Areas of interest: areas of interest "Home Furnishing and Building Materials Market"
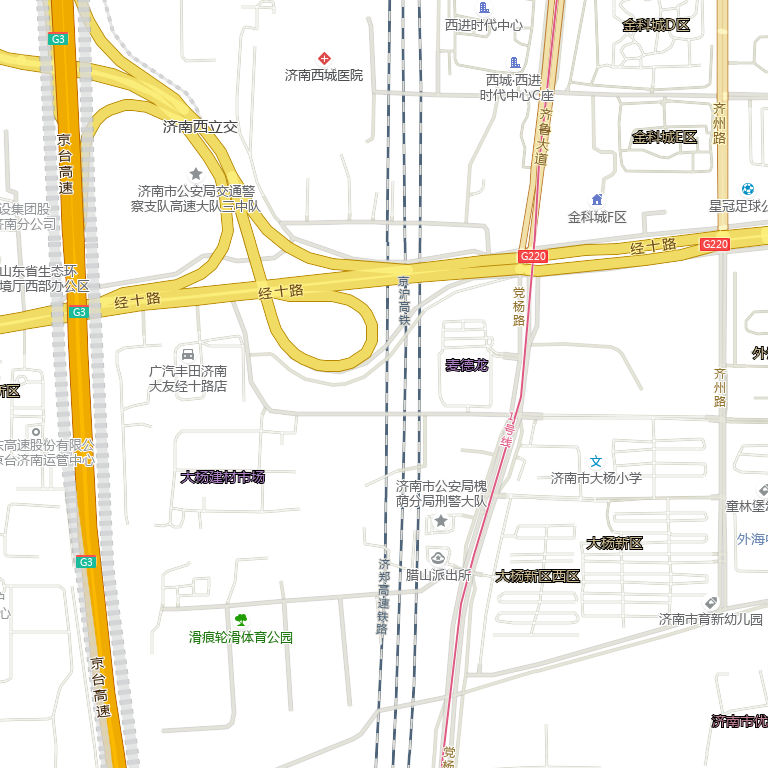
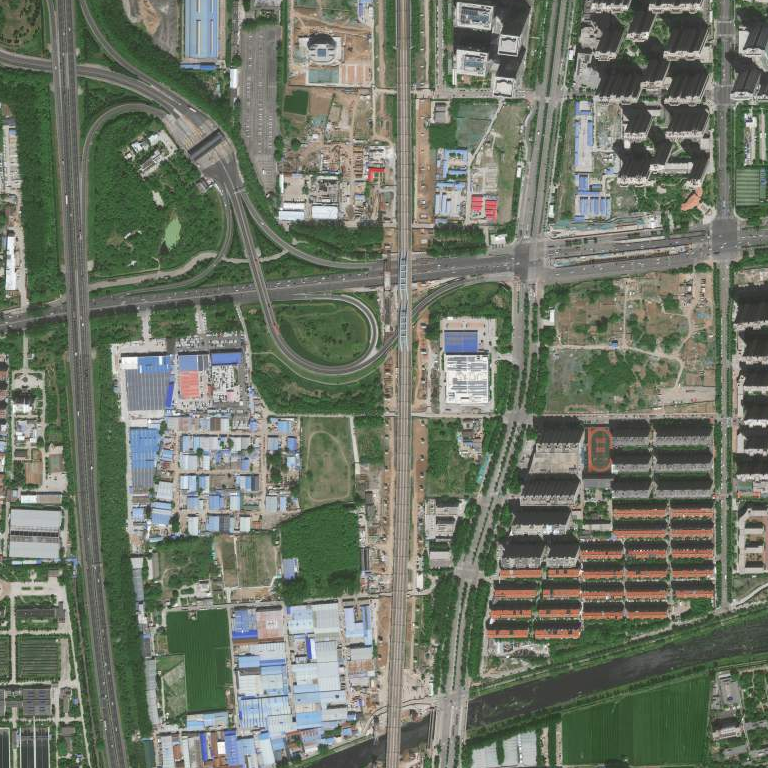